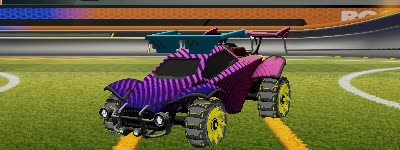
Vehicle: octane